Aerial crown-view tile of a tropical tree (Barro Colorado Island, Panama), acquired 20250915:
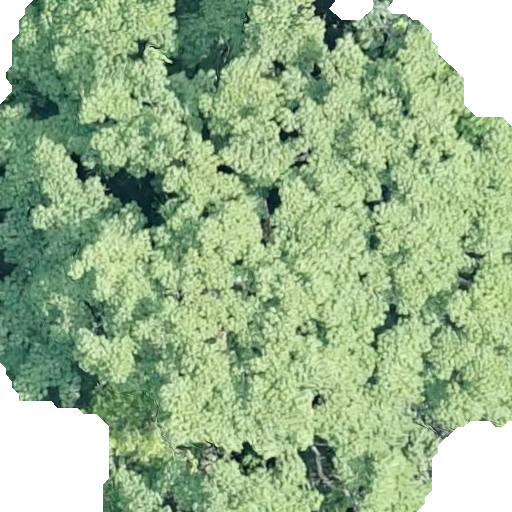
Species: Ceiba pentandra
GBIF accepted scientific name: Ceiba pentandra
Crown area: 388.734 m²